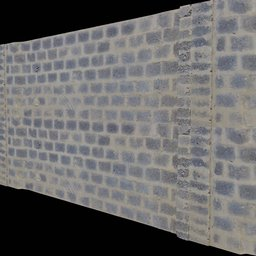
Label: architecture